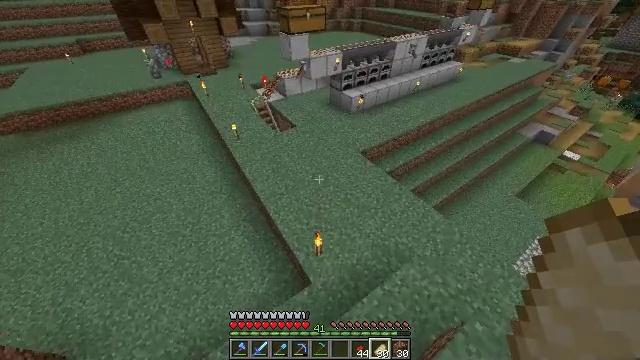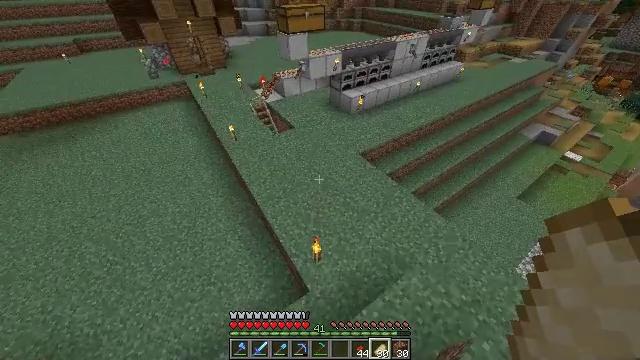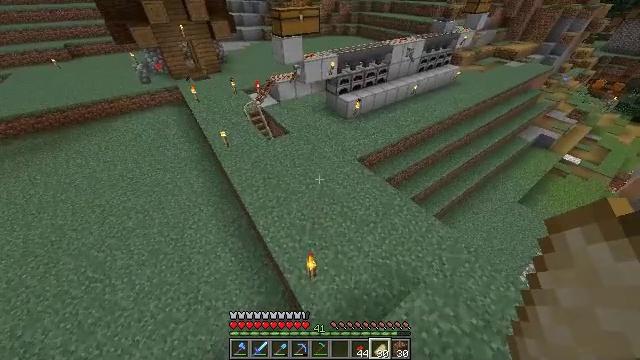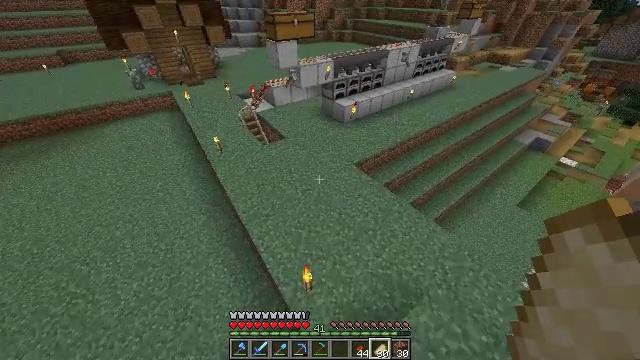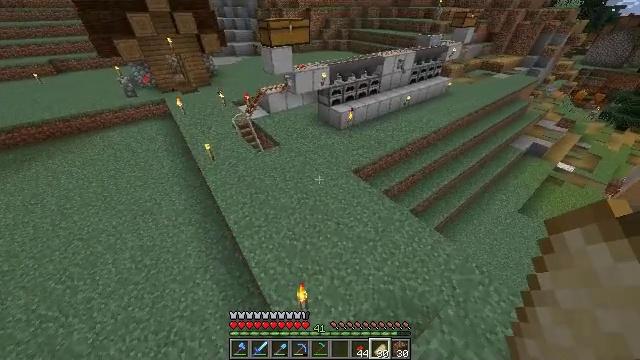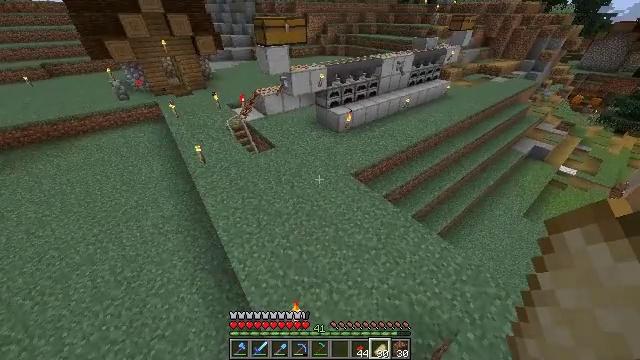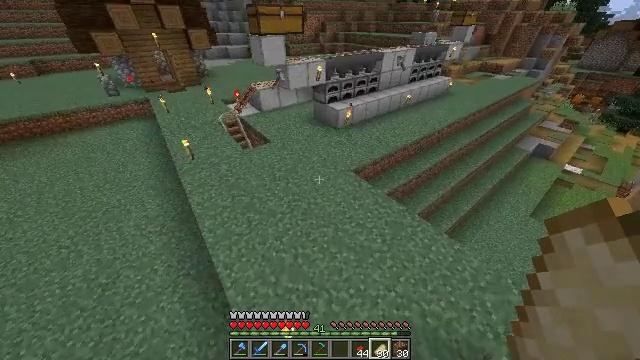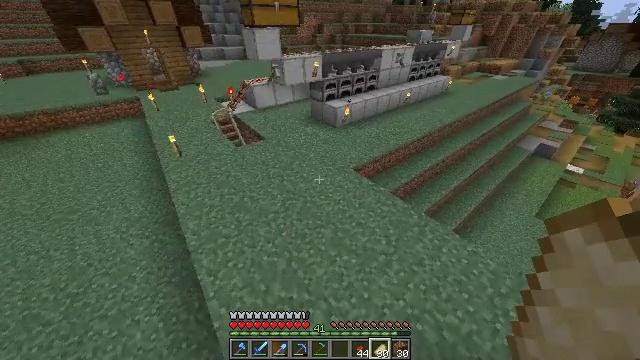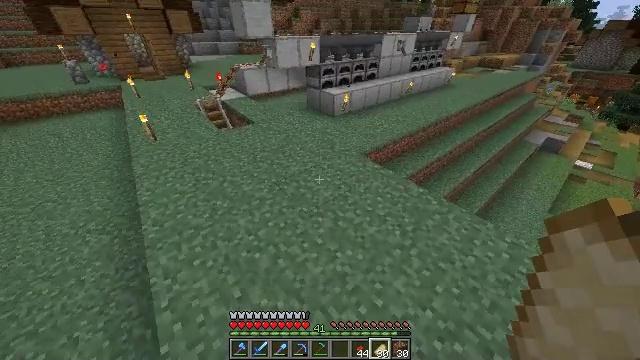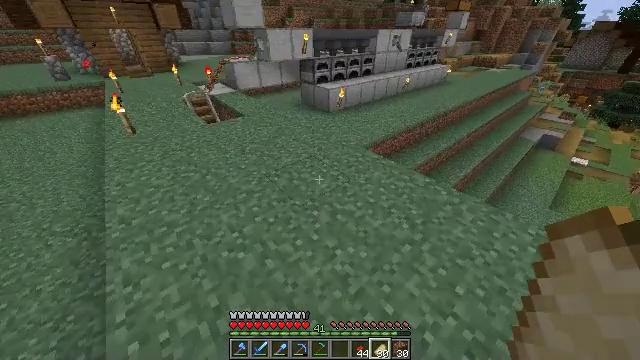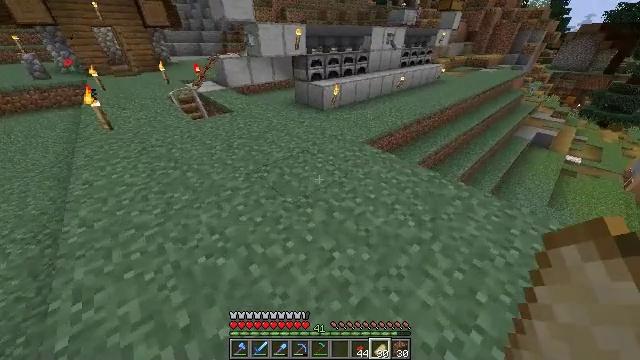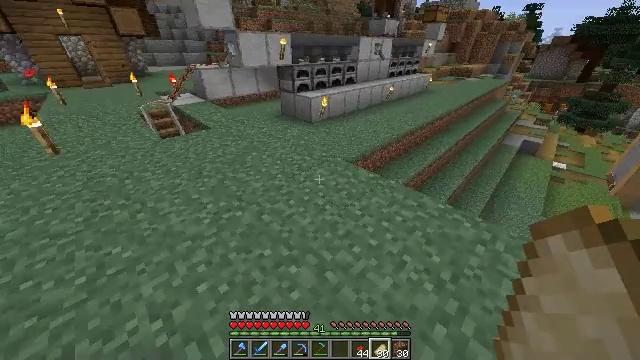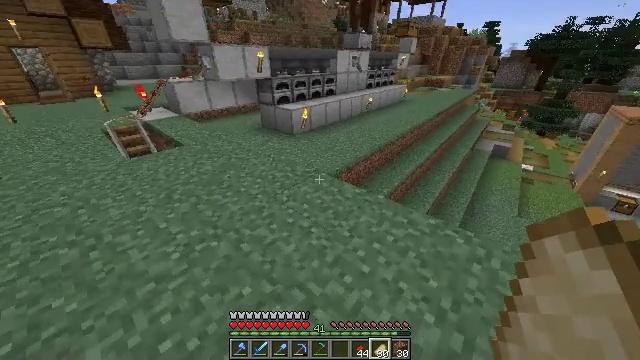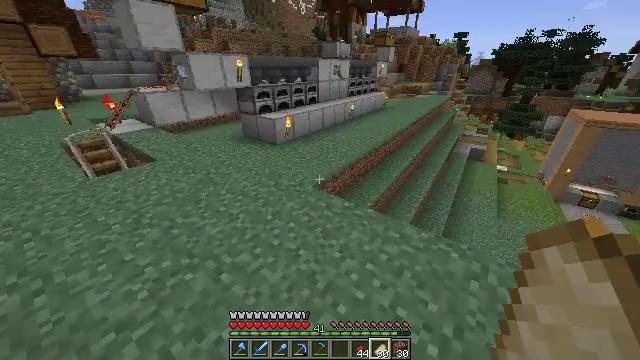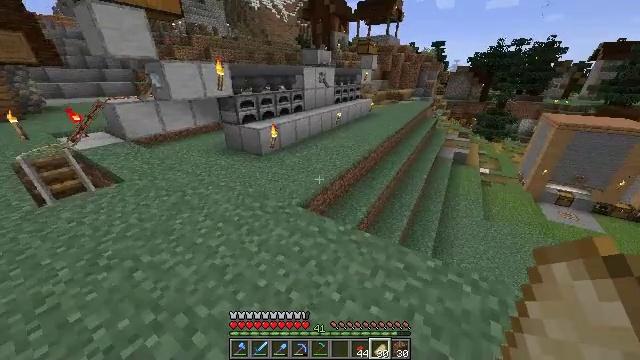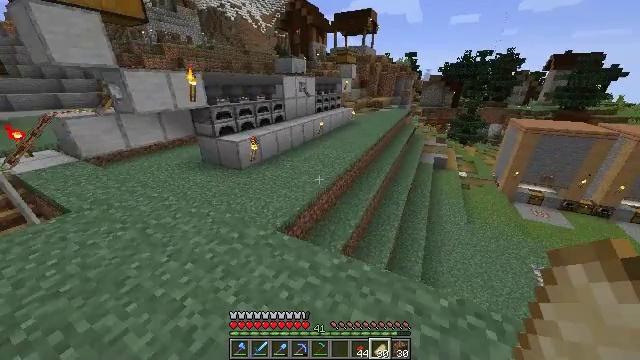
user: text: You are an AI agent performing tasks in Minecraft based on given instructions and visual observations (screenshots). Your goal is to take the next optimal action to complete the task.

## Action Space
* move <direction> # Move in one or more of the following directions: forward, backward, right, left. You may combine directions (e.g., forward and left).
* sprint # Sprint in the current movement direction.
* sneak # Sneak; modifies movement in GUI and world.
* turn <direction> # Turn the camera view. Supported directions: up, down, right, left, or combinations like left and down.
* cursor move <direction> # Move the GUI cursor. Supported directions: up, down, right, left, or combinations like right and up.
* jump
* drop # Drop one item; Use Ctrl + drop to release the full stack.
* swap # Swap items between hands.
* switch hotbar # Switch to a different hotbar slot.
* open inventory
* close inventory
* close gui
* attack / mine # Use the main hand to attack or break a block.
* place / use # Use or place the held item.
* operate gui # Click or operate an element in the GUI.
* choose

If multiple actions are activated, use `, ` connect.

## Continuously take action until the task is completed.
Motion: motion action
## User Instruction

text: To get a dried kelp block, open a crafting table.
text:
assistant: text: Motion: move forward
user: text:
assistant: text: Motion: move forward, turn up
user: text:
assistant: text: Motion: move forward, turn up
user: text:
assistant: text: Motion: move forward, turn up
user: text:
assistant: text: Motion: move forward, turn up
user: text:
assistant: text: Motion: move forward, sprint
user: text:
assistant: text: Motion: move forward, sprint, turn up
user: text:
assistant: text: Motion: move forward, sprint
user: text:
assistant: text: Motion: move forward, sprint, turn right
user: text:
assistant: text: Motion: move forward, turn right
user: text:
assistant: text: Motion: move forward, sprint, turn right and up
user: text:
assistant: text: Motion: move forward, sprint, turn right and up
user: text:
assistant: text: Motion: move forward, sprint, turn right and up
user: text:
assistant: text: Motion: move forward, sprint, turn right and up
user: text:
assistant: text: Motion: move forward, turn right and up
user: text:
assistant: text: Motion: move forward, turn right and up
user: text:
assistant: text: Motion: move forward, turn right
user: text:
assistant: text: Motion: move forward, sprint
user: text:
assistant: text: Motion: move forward, sprint
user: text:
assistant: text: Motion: move forward, sprint
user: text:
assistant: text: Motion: move forward
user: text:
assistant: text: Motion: move forward
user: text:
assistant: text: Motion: move forward, jump
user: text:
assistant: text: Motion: move forward, jump
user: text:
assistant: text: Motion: move forward, jump
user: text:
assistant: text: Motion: move forward, jump
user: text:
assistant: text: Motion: move forward, jump
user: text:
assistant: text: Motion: move forward, jump
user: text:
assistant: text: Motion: move forward, jump
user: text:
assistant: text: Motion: move forward, jump